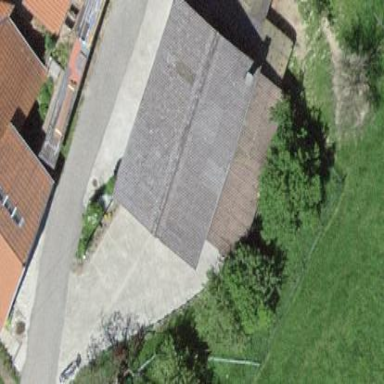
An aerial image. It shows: Sty building.